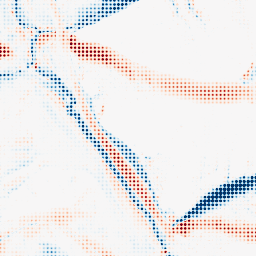
Category: morphological
Decomposition family: morphological_ellipse
Decomposition parameters: operation: average
width: 30
height: 10
Upsampling method: sinc_hamming
Upsampling parameters: scale: 8
kernel_size: 4
Upsampling scale: 8